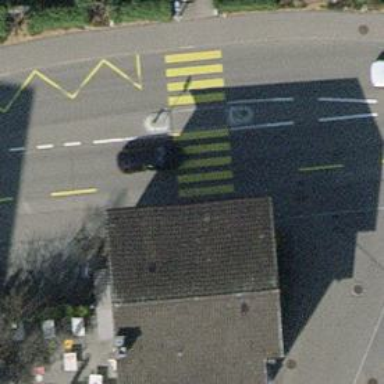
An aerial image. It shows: Marked road crossing with pedestrian island.